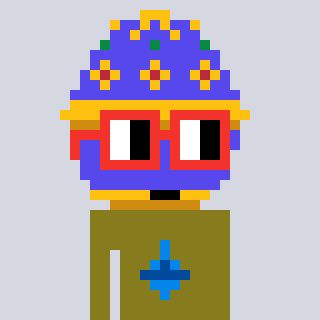
a pixel art character with square red glasses, a faberge-shaped head and a gunk-colored body on a cool background